Question: This is the standard code for a simple socket program given in my class at Coursera.
The main problem is this code runs perfectly in IDLE but fails when run through cmd prompt in Windows 10. I have attacjed screen shots that show the problem.
'''
import socket
mysock = socket.socket(socket.AF_INET, socket.SOCK_STREAM)
mysock.connect(('www.py4inf.com', 80))
mysock.send('GET http://www.py4inf.com/code/romeo.txt HTTP/1.0
')
while True:
data = mysock.recv(512)
if ( len(data) < 1 ) :
break
print (data);
mysock.close()
'''

The screen shot shows the error in cmd but not in IDLE.
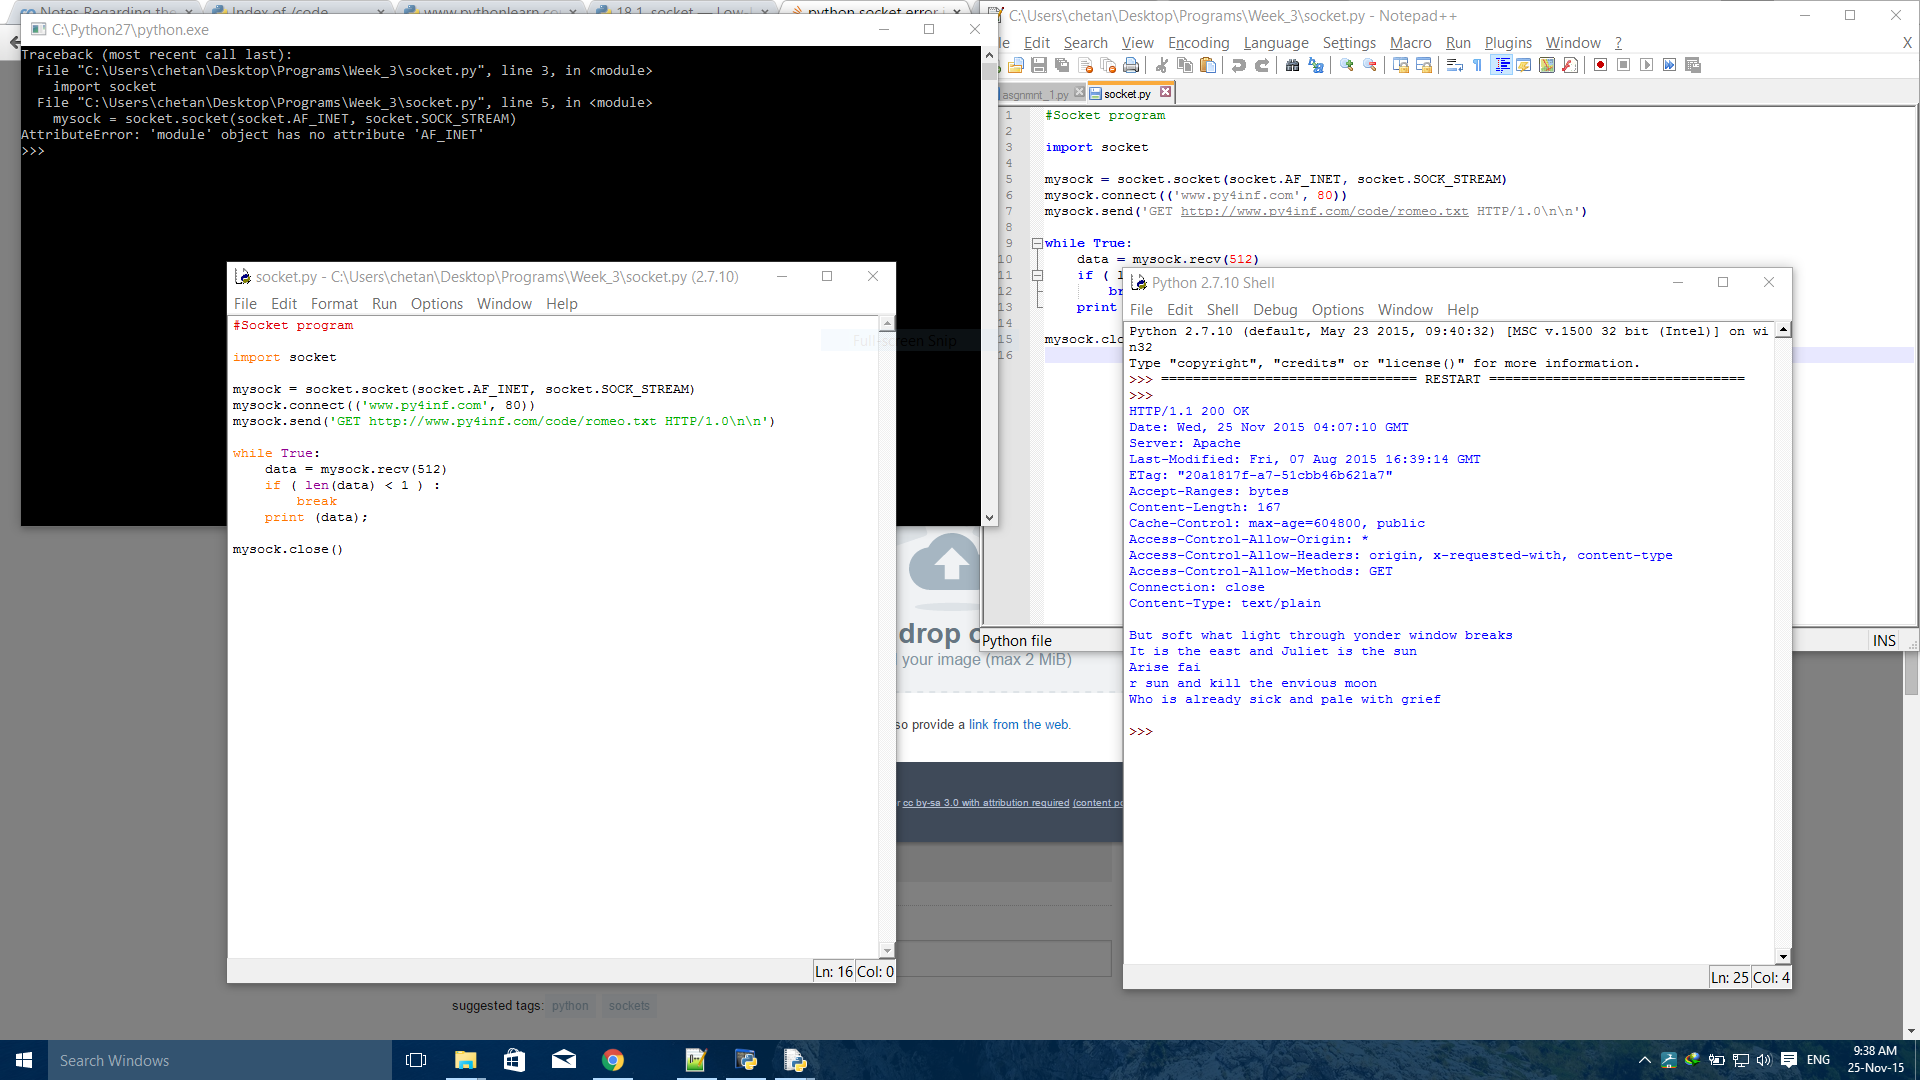
Answer: Because your script named 'socket', so in your script:
'''
import socket
'''
will import itself. Python will search modules in current directory before search 'PATH'. Rename it...For example, 'socket_program.py', will resolve this.